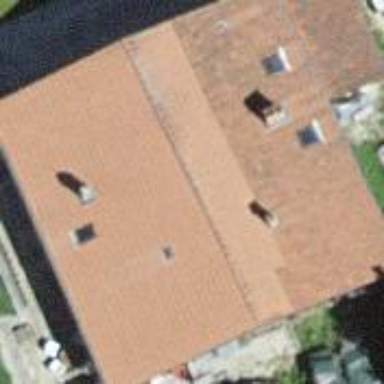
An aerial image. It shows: Farm building.